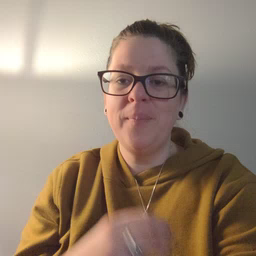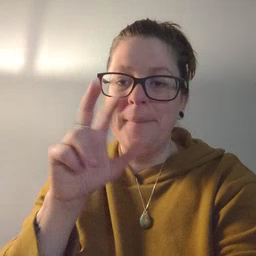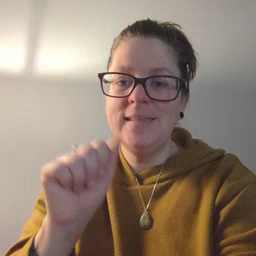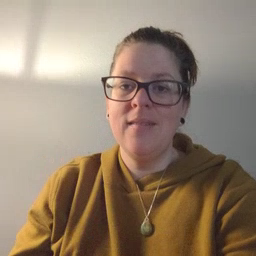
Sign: pizza